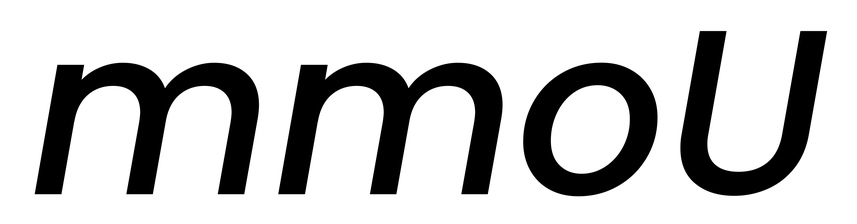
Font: Poppins-MediumItalic